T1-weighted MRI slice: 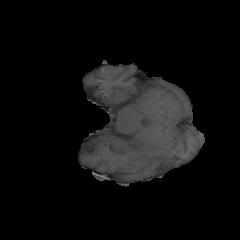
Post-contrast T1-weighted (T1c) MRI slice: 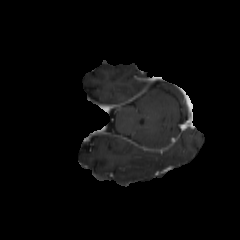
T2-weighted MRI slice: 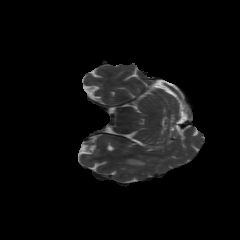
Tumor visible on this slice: yes